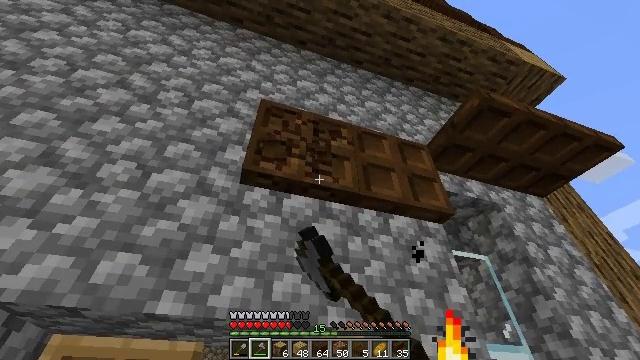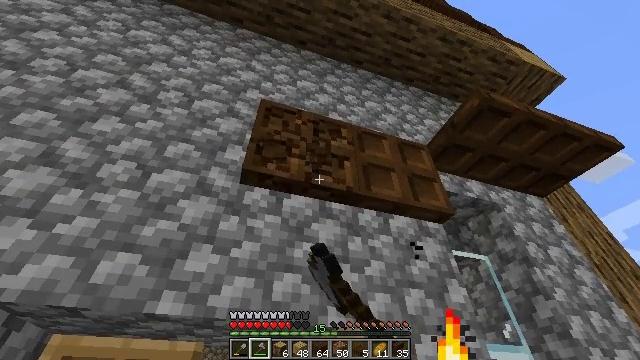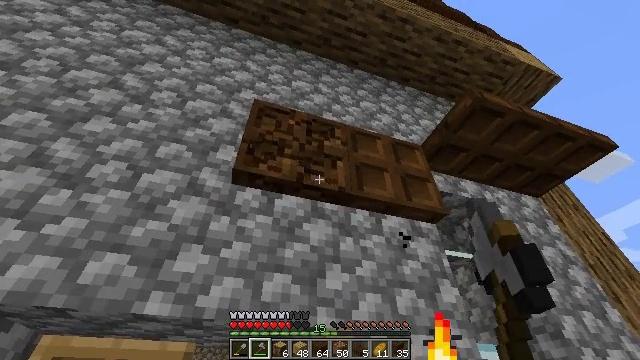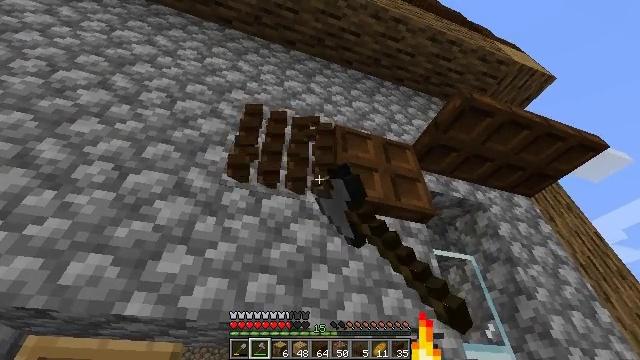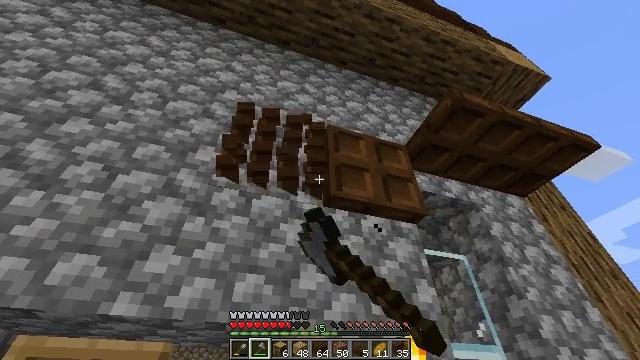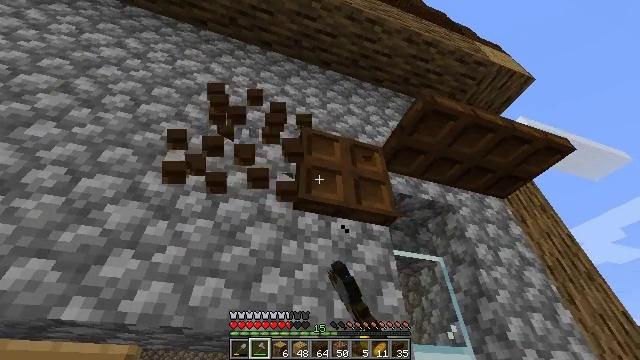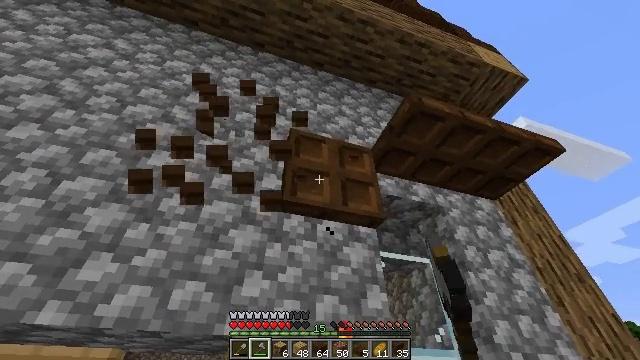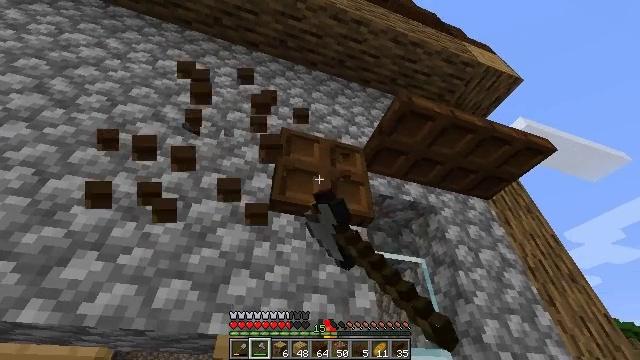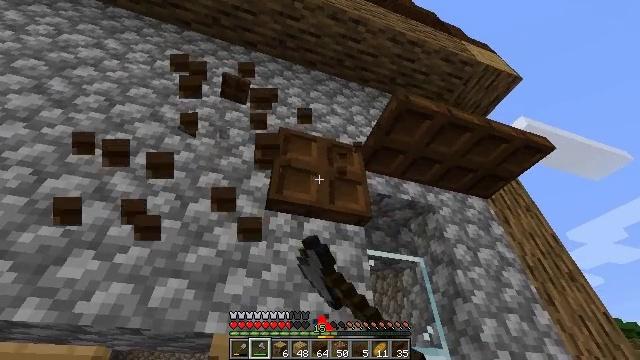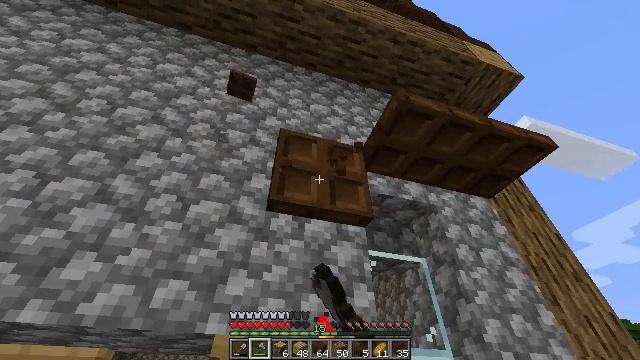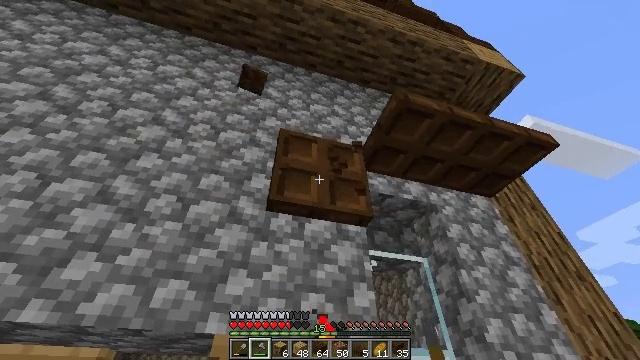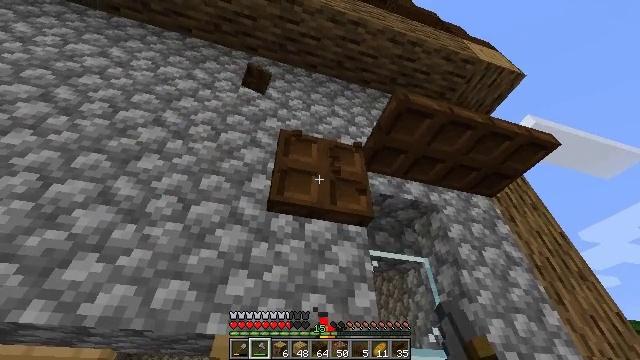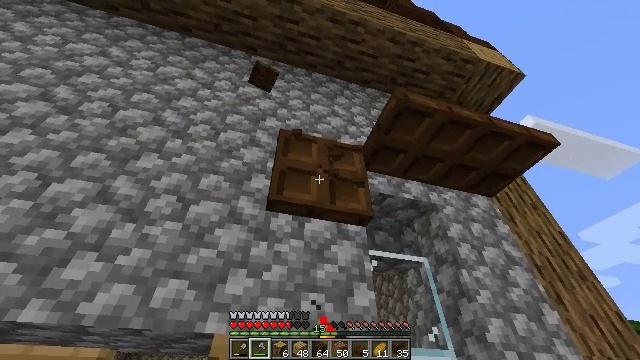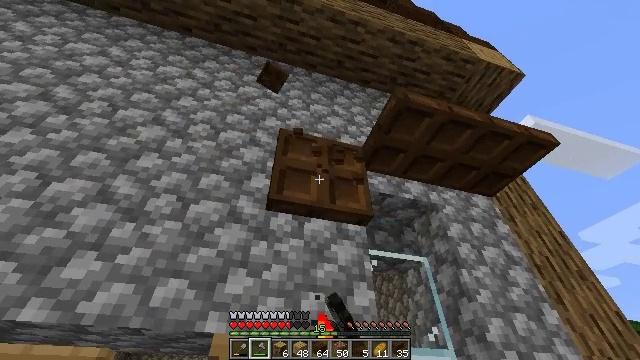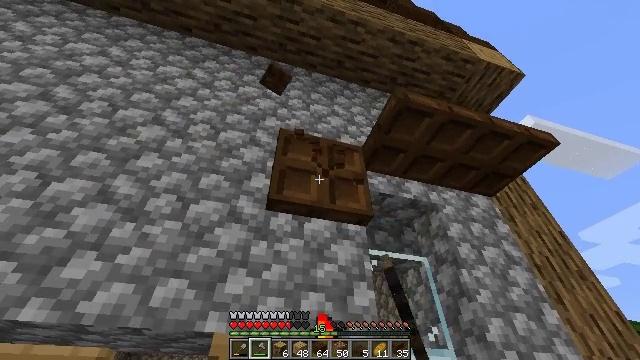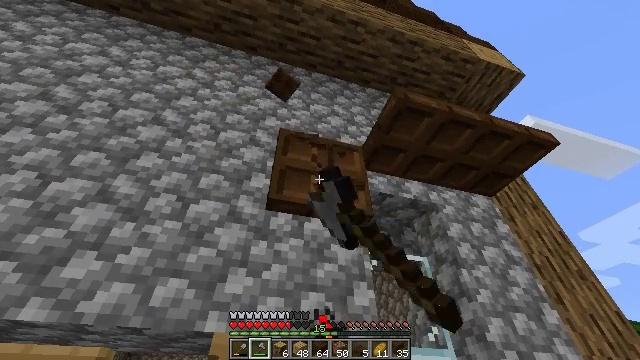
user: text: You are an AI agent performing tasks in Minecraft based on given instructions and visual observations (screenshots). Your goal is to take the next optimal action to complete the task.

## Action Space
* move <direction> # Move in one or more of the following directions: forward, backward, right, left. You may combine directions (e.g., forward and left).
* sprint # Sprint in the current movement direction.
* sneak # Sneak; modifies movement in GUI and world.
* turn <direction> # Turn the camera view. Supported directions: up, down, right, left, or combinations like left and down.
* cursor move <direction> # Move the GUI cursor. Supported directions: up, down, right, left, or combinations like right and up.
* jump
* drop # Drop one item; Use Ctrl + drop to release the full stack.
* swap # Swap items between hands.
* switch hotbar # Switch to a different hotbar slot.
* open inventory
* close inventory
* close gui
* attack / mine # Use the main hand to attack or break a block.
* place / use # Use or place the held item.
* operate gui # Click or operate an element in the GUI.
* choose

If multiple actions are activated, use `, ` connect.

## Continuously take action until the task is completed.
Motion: motion action
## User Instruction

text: Attack the dark oak trapdoor to remove it.
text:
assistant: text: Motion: attack / mine
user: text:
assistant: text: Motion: move right, attack / mine
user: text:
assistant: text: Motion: move right, attack / mine
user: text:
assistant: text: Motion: move right, attack / mine
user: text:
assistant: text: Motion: move right, attack / mine
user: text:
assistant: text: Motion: attack / mine
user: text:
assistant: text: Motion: attack / mine
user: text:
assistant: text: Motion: attack / mine
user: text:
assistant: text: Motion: attack / mine
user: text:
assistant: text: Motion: attack / mine
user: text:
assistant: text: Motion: attack / mine
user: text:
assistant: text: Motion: attack / mine
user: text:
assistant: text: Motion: attack / mine
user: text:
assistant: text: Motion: attack / mine
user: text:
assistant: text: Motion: attack / mine
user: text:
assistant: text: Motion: attack / mine
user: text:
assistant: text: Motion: attack / mine
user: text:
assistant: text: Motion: attack / mine
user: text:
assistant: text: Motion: attack / mine
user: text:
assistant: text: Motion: attack / mine
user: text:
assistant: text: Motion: attack / mine
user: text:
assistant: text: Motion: attack / mine
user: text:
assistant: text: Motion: attack / mine
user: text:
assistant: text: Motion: attack / mine
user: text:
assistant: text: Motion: attack / mine
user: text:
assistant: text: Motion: attack / mine
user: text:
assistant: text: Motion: attack / mine
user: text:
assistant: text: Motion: attack / mine
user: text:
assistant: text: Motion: attack / mine
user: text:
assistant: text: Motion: attack / mine